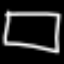
Label: square